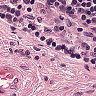
Metastatic tissue present: no